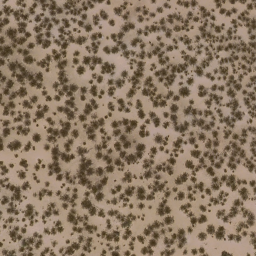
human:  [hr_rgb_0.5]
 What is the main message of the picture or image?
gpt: chaparral